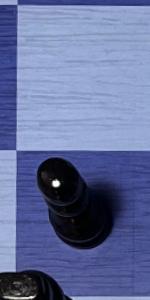
Label: Pawn_Black